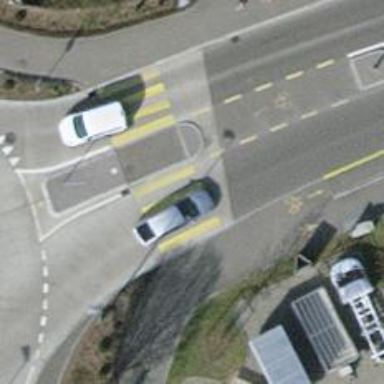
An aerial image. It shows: Traffic calming island.